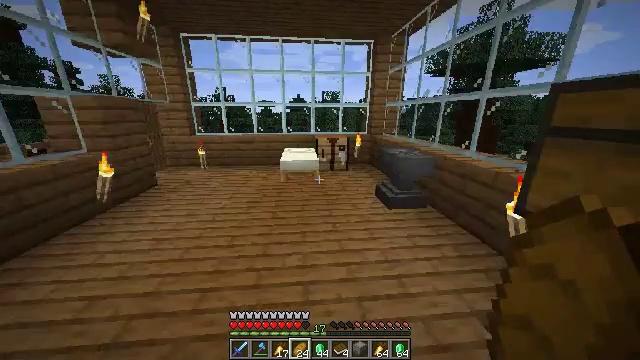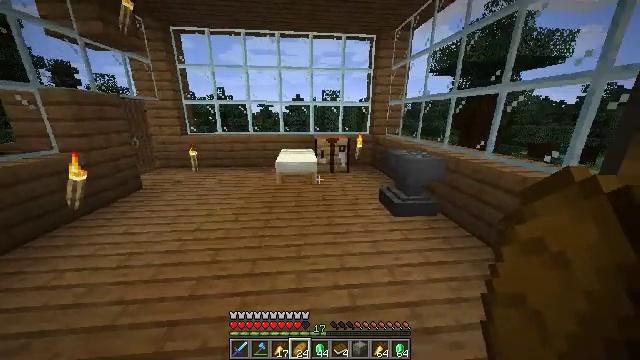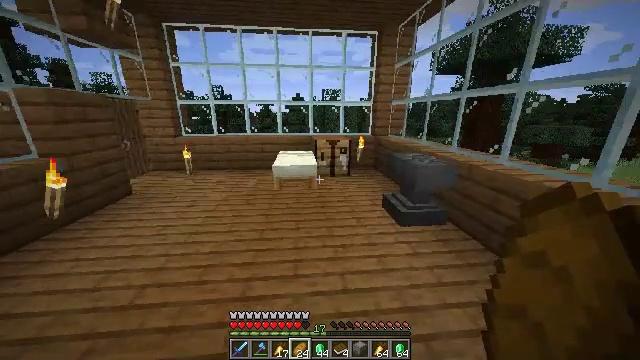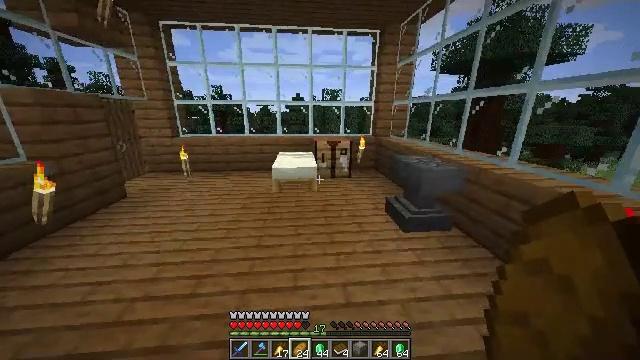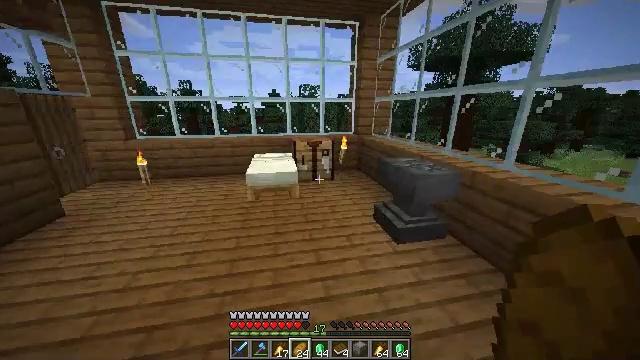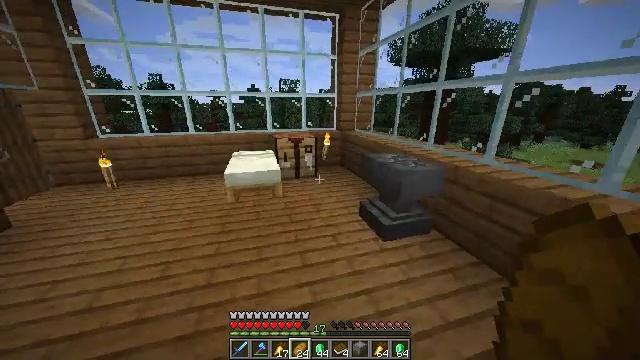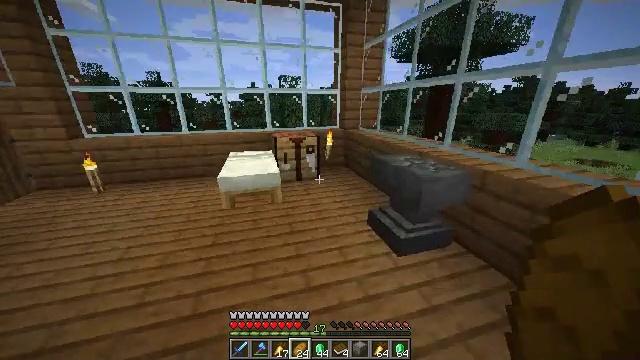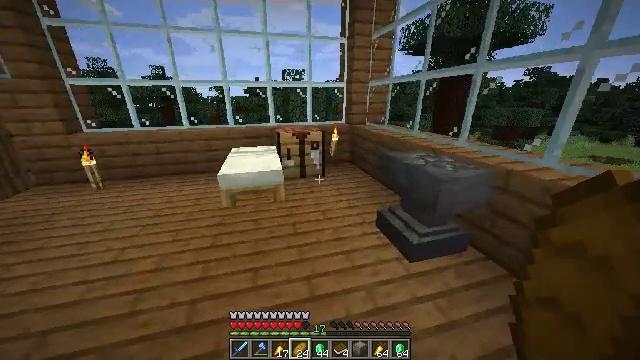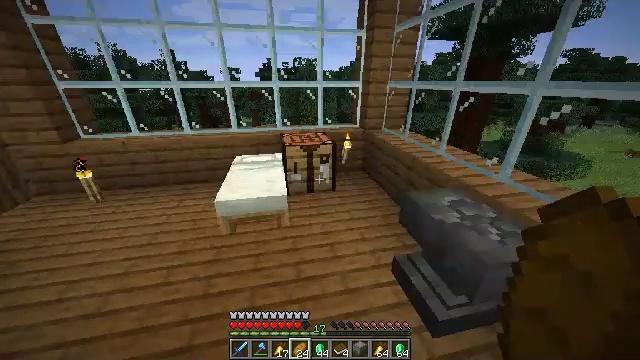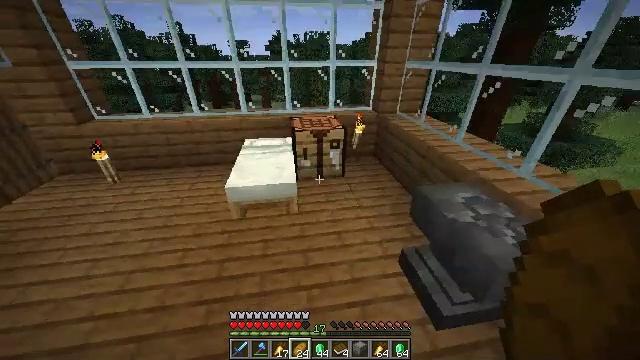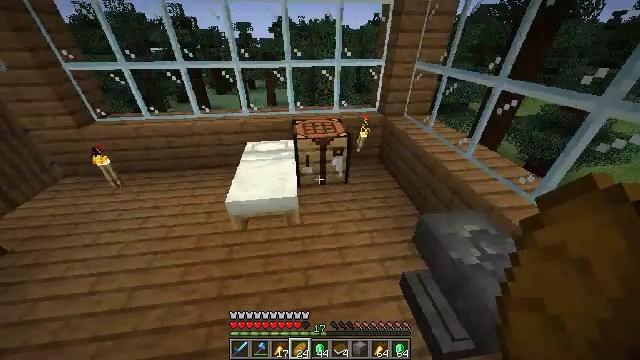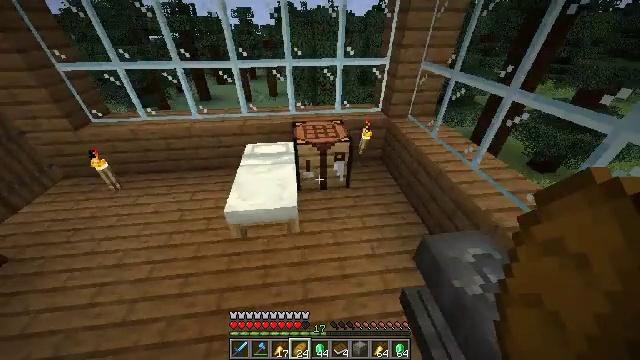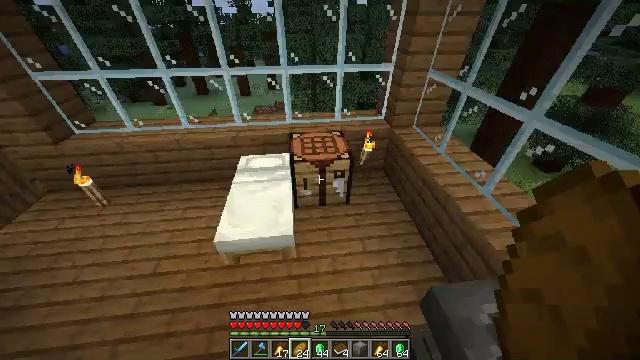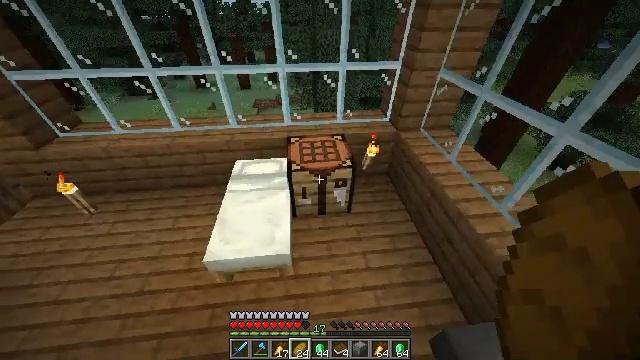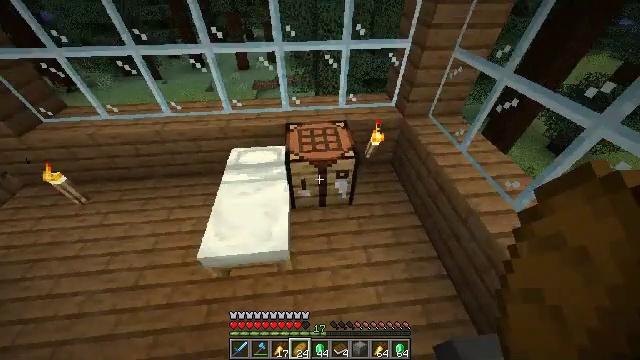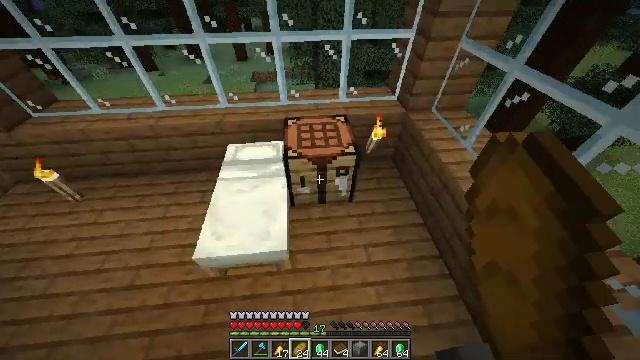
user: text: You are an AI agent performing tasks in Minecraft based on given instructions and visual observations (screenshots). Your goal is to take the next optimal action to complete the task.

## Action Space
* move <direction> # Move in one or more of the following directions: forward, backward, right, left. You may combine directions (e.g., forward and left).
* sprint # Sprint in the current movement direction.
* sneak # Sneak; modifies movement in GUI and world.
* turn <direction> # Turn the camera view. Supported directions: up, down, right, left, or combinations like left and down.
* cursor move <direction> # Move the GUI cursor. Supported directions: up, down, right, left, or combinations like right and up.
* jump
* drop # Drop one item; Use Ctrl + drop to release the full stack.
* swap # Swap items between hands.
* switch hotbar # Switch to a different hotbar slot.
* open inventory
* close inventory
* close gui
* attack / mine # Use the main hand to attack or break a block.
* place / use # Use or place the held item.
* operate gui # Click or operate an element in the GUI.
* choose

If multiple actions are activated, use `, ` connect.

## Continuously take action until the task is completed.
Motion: motion action
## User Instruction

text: Obtain a golden helmet through crafting.
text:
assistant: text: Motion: move forward, sprint
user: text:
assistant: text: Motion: move forward, sprint
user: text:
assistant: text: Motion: move forward, sprint
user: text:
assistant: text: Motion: move forward, sprint, turn right
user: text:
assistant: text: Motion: move forward, sprint, turn right and down
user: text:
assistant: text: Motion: move forward, sprint
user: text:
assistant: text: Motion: move forward, sprint, turn left and down
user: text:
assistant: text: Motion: move forward, sprint, turn left and down, jump
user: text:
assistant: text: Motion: move forward, sprint, turn left and down, jump
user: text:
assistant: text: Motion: move forward, sprint, turn left and down, jump
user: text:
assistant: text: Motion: move forward, sprint, turn down
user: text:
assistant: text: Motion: move forward, sprint, turn down
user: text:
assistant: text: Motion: move forward, turn down
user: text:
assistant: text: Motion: move forward, turn down, use / place
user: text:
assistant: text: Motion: move forward, turn down, use / place
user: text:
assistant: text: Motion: use / place
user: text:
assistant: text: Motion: turn up
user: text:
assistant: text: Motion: turn up
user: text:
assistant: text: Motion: no_op
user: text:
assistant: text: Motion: no_op
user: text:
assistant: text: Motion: no_op
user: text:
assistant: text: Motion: sneak, cursor move up
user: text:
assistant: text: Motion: sneak, cursor move left
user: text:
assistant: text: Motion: sneak, cursor move left
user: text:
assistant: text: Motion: sneak, cursor move left and up
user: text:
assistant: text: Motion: sneak
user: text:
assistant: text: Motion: cursor move left
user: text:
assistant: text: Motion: cursor move left and down
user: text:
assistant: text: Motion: cursor move down
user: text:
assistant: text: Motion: cursor move right and down